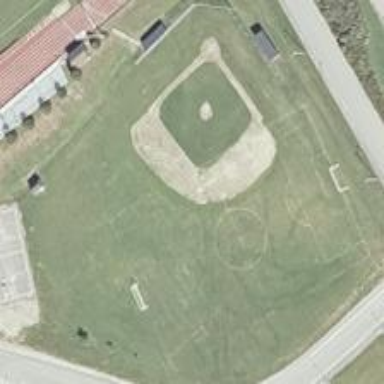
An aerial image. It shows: Baseball pitch for leisure land.